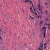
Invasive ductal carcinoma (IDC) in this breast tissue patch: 1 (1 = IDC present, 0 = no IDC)